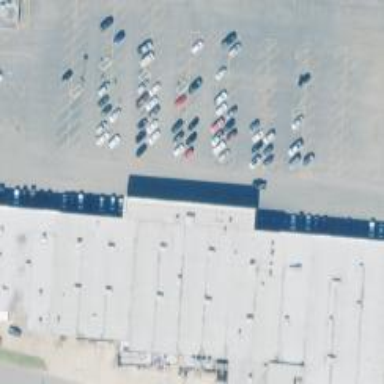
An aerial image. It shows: Supermarket.